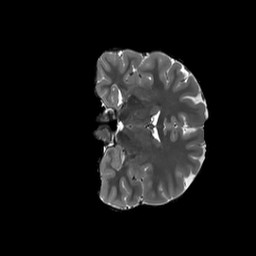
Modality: T2w
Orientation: coronal
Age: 19
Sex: female
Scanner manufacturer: siemens
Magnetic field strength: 3 T
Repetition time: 3.2 s
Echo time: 0.566 s